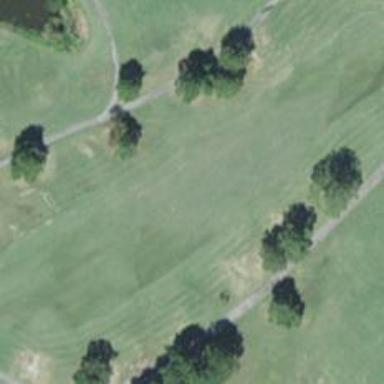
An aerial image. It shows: View of golf hole.